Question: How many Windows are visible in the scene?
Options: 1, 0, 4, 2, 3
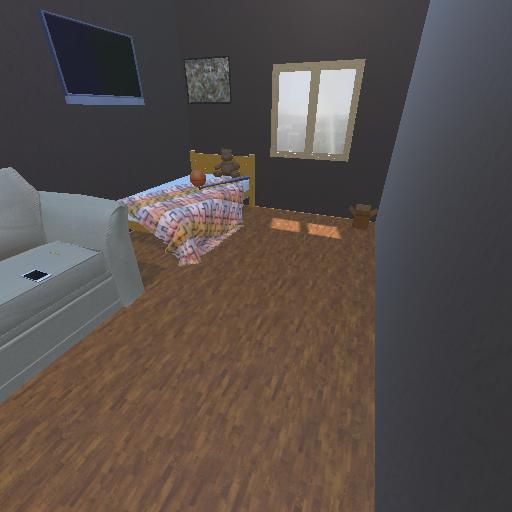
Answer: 1